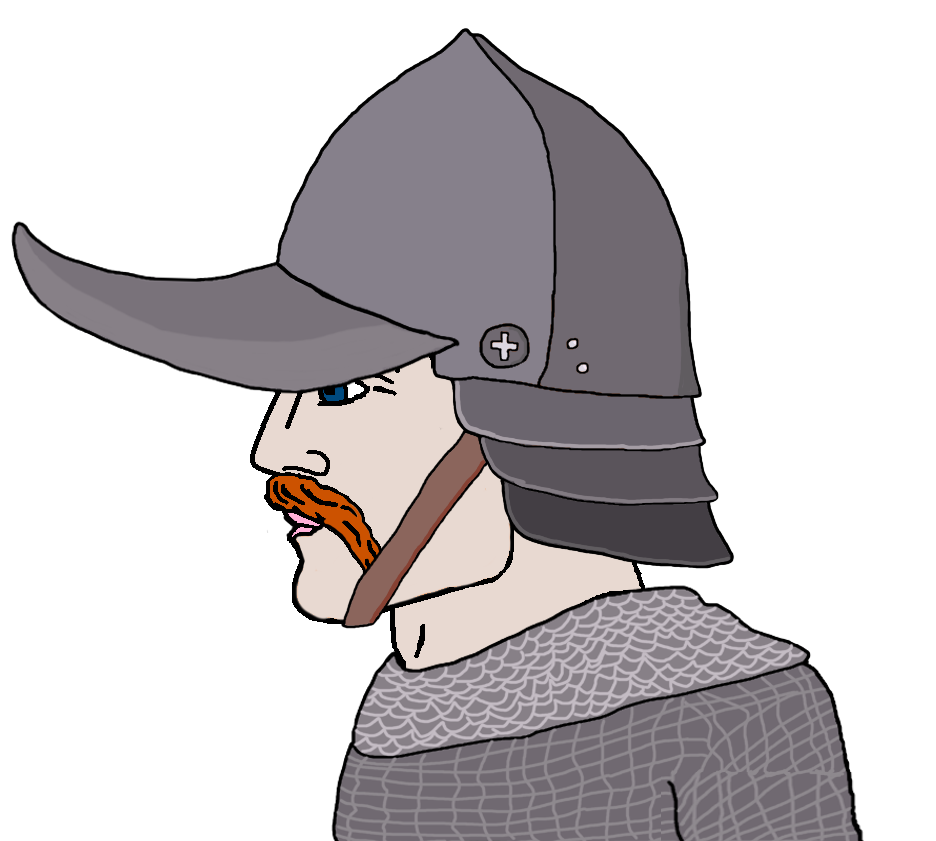
Label: 4_Yes_Chad